Question: In my app, i am trying to implement Share button, Which when clicked should give me list of all the social media icons. I was looking at some examples, i like the way media is shared on "WhatApp", u selected the media, click on share, the a window slides up from bottom with the list of social media icons, i saw this kind of implemenatation in othe apps also, and you slide left or right to see more icons. How do i implement something like this in my app. Any examples would be appreciated. below is the screen shot of one of the apps.

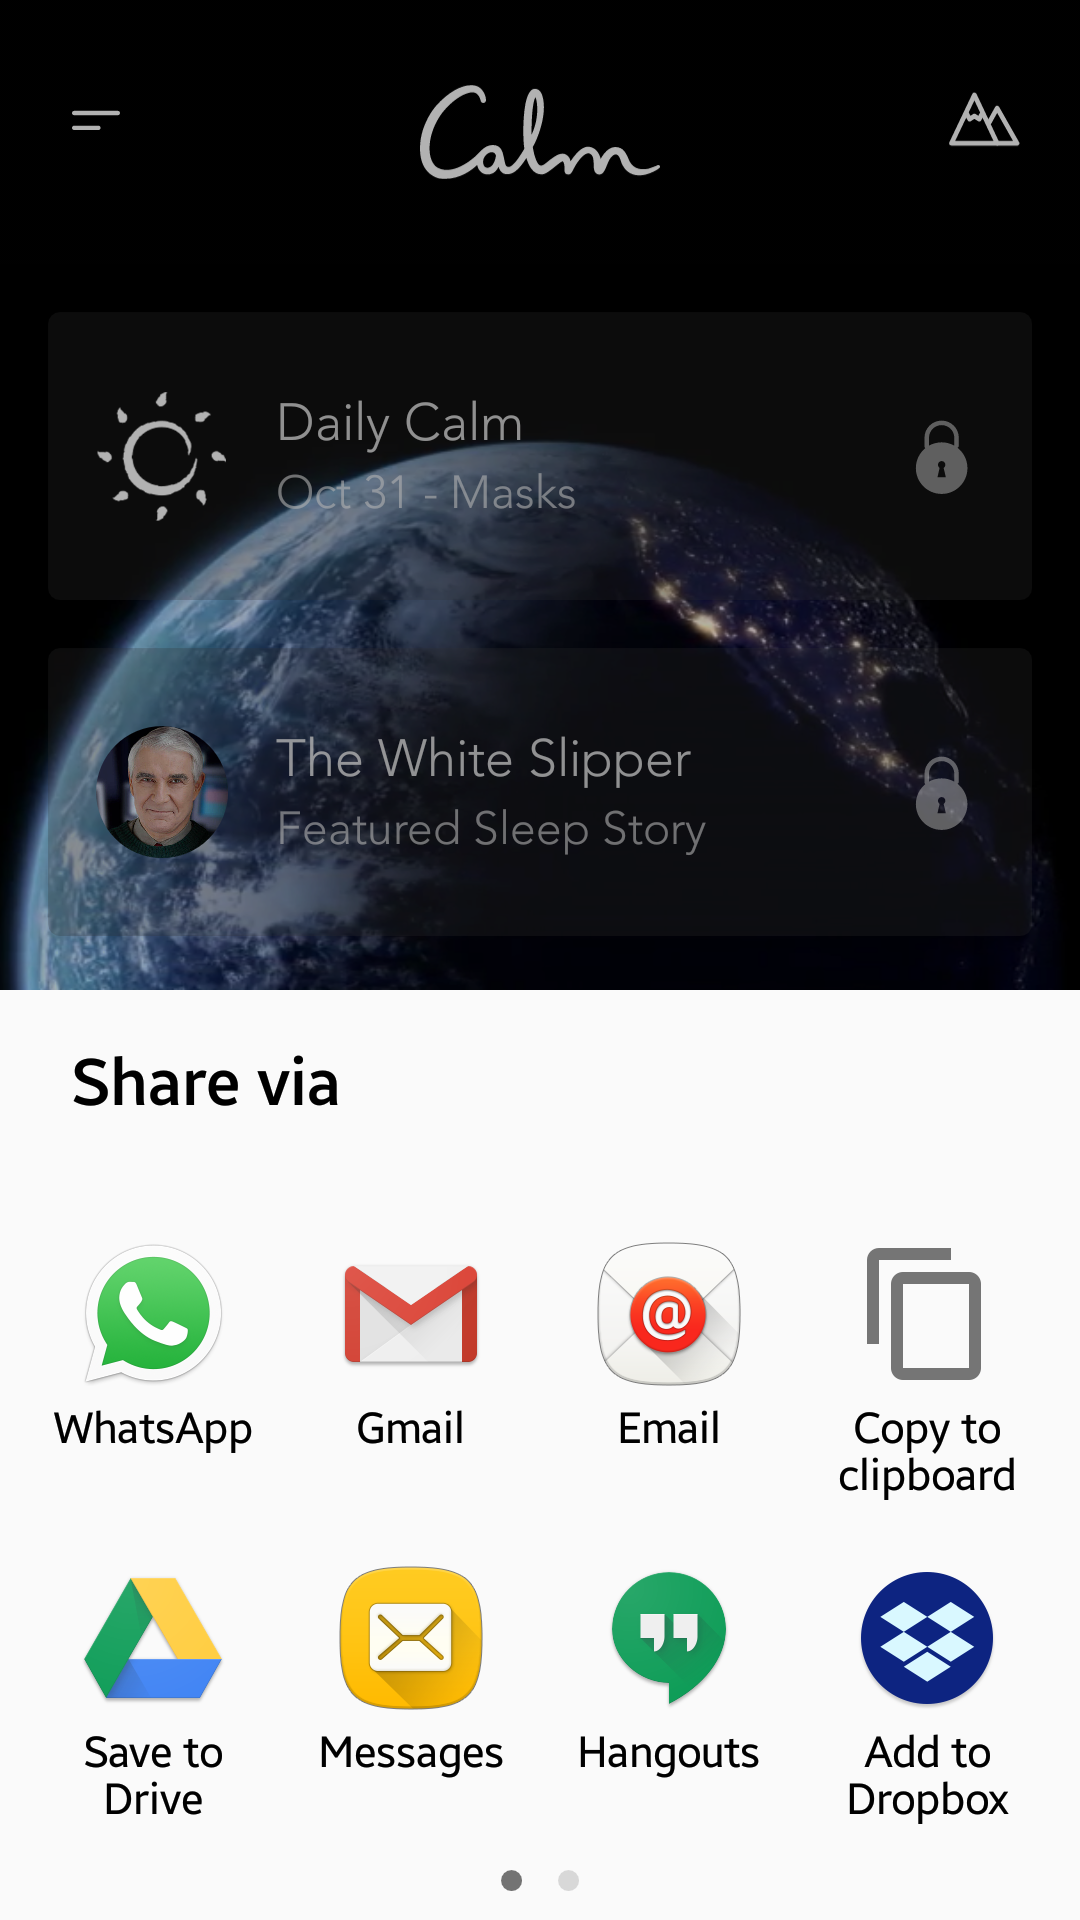
Answer: '''
share.setOnClickListener(new View.OnClickListener() {
@Override
public void onClick(View v) {
Intent shareIntent = new Intent(Intent.ACTION_SEND);
shareIntent.setType("image/*");// You Can set source type here like video, image text, etc.
shareIntent.putExtra(Intent.EXTRA_STREAM, Uri.parse(fileUrl);
shareIntent.setFlags(FLAG_ACTIVITY_NEW_TASK);
startActivity(Intent.createChooser(shareIntent, "Share File Using!"));
}
});
'''
here 'share' is my ImageView
let me know if any query